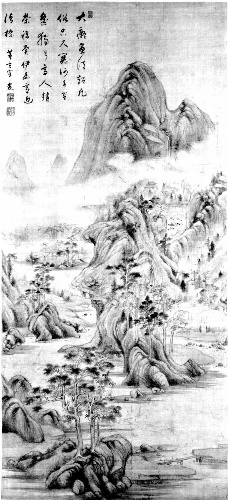
Title: 清 山水圖  軸|Landscape
Artist: Zhao Zuo
Artist bio: Chinese, ca. 1570–after 1630
Object type: Hanging scroll
Classification: Paintings
Medium: Hanging scroll; ink on silk
Culture: China
Period: Qing dynasty (1644–1911)
Dimensions: 58 1/4 x 26 1/8 in. (148 x 66.4 cm)
Department: Asian Art
Credit line: John Stewart Kennedy Fund, 1913
Accession year: 1913
Repository: Metropolitan Museum of Art, New York, NY
Tags: Mountains|Landscapes